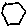
Label: hexagon